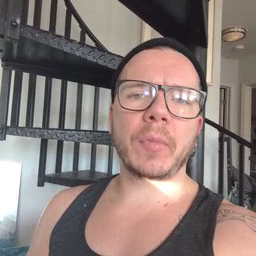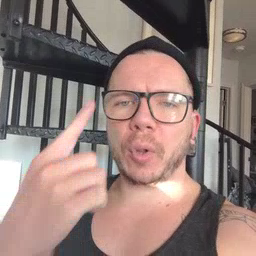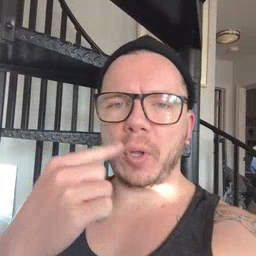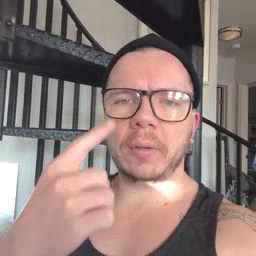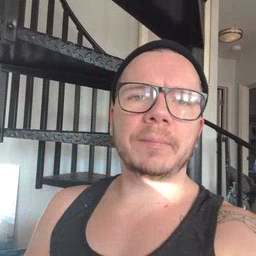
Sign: look